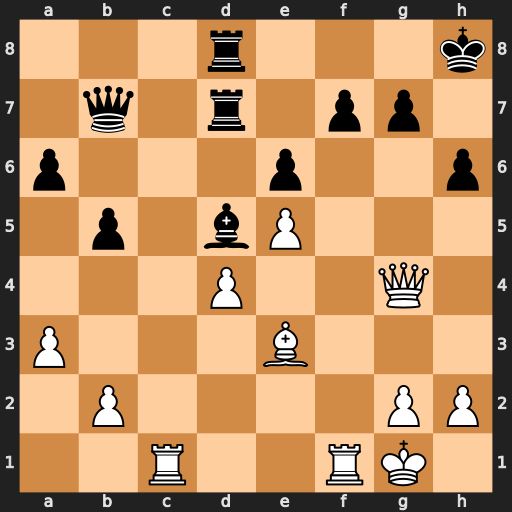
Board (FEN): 3r3k/1q1r1pp1/p3p2p/1p1bP3/3P2Q1/P3B3/1P4PP/2R2RK1
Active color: w
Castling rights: -
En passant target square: -
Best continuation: Bxh6 f5 Bxg7+